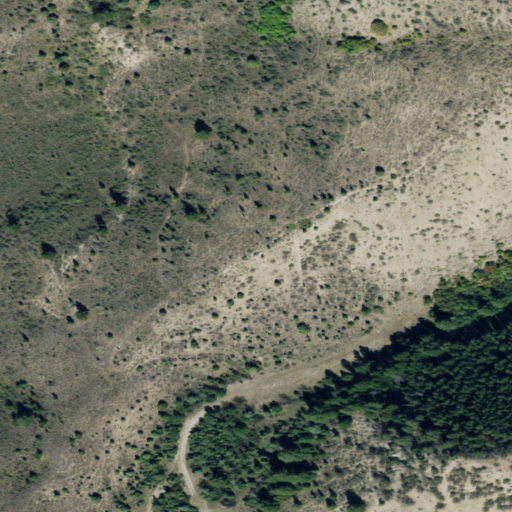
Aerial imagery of valley in Idaho named Rowley Canyon containing shrub and evergreen forest